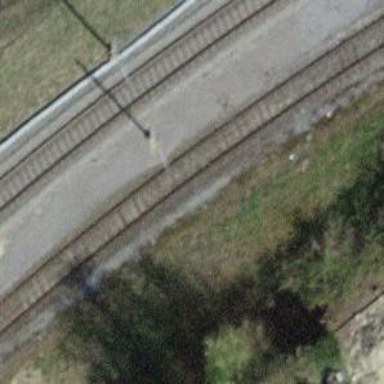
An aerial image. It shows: Railway yard with electrified tracks and single track.